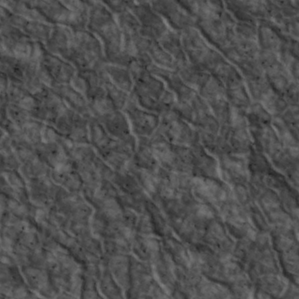
Label: non_frost